Question: So I've been combatting this for several weeks and still can't find any answer.
I'm using the font League Gothic and have tried using both the webkit method and the css @fontface method, both are giving me the same result.
Everything looks perfect on Apple pcs and mobile devices as-well-as Andriod devices, but on Microsoft pcs, they display as if each character has a different line height / character height.
I've attached an image to show what I mean. The image on the left is from Apple the image on the left is from a Microsoft comp, the one on the right, Apple.
Please note that this is not a browser issue, it looks great on all browsers using one platform, and wrong on all browsers using the other.
Any help would be greatly appreciated!
Thanks!
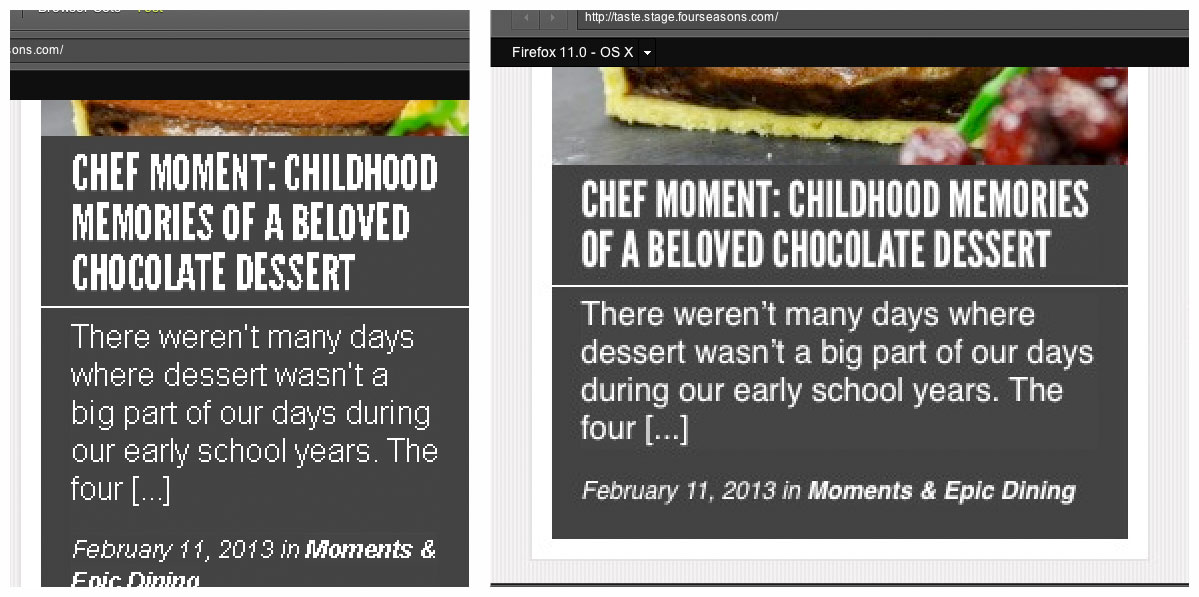
Answer: The possible reason is that each browser uses a different font file type; IE ONLY uses .eot, while other browsers will use .ttf or .otf file types. It could be that your .eot type is different than the others; try a different web font (Google Web Fonts has a ton for quick and easy use) and see if the problem persists. If it does, then it's an IE rendering issue with fonts (and granted, no browsers render fonts the same way) and if not, then it's a font file issue.